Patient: sex F, age 60
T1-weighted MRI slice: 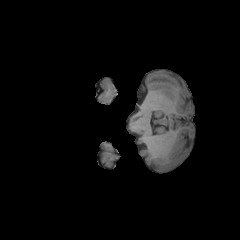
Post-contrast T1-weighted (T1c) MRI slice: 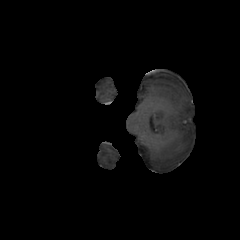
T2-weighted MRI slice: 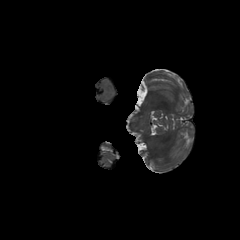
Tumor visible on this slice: no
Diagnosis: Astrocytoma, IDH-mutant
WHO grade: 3